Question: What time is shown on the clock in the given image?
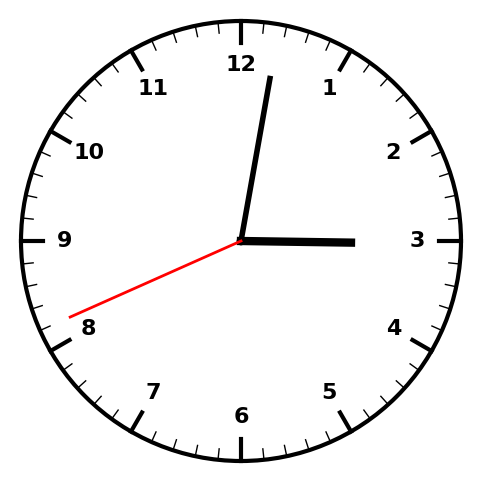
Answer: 03:01:41